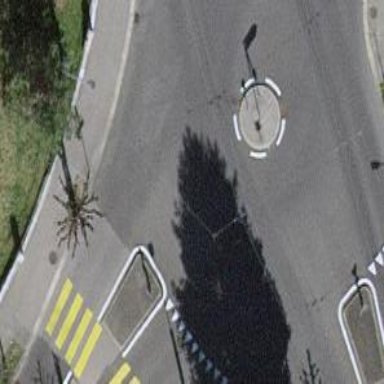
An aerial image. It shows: Primary highway with asphalt surface running through roundabout. There are trolley wires present along the road.